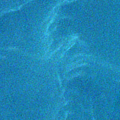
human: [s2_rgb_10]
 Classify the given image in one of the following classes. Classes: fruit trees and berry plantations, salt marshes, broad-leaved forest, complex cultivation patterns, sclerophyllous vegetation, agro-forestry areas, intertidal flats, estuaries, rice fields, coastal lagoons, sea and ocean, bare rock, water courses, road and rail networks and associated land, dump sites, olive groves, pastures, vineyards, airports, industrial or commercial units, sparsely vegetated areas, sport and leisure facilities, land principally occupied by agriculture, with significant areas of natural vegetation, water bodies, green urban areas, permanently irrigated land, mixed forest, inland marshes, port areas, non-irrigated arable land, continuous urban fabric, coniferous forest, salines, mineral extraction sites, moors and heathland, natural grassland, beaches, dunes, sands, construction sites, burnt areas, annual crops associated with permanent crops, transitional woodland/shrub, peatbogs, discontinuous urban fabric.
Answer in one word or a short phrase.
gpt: sea and ocean